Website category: movie
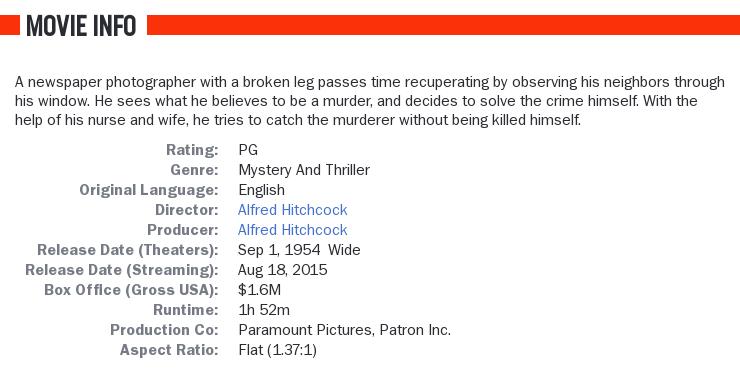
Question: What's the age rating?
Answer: PG

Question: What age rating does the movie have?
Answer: PG

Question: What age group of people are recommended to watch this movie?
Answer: PG

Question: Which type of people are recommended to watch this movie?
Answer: PG

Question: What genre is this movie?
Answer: mystery and thriller

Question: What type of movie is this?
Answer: mystery and thriller

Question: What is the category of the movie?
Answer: mystery and thriller

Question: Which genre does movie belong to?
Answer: mystery and thriller

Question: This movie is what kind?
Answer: mystery and thriller

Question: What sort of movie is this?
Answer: mystery and thriller

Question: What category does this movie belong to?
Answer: mystery and thriller

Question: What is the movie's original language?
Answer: English

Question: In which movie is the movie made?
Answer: English

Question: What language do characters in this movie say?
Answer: English

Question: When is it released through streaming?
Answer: Aug 18, 2015

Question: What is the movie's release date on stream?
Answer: Aug 18, 2015

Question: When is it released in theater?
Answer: Sep 1, 1954 wide

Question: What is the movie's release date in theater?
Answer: Sep 1, 1954 wide

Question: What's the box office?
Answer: $1.6M

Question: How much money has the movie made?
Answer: $1.6M

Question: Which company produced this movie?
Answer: Paramount Pictures, Patron Inc.

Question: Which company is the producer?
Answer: Paramount Pictures, Patron Inc.

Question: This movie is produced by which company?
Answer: Paramount Pictures, Patron Inc.